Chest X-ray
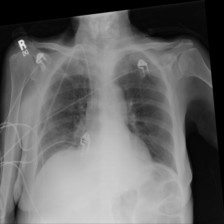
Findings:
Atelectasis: positive
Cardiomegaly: negative
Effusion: positive
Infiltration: negative
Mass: negative
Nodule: negative
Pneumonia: negative
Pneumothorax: negative
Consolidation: negative
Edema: negative
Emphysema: negative
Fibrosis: negative
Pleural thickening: negative
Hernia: negative